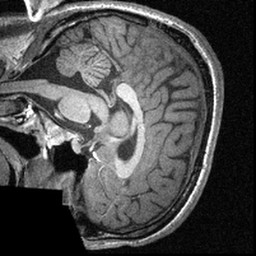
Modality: T1w
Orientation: sagittal
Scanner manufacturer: siemens
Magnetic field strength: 3 T
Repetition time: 1.57 s
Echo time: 0.00304 s